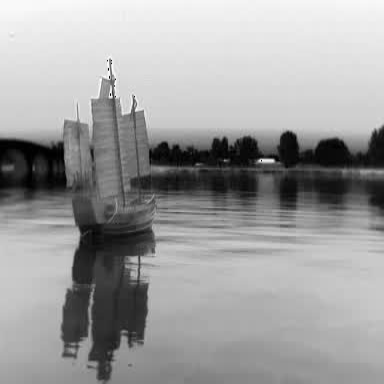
There is a sailboat in the infrared image.